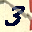
Label: 3